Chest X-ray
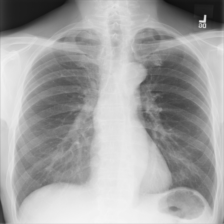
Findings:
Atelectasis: negative
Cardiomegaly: negative
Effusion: negative
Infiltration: negative
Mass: negative
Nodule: negative
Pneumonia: negative
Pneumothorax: negative
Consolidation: negative
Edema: negative
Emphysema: negative
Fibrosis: negative
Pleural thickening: negative
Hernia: negative